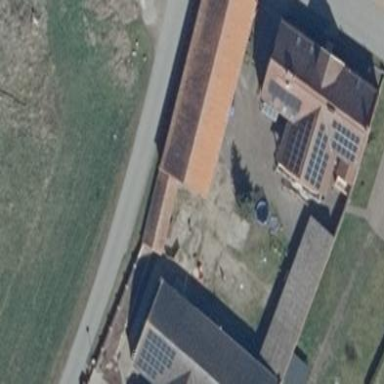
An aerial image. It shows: Simple house.